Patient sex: M
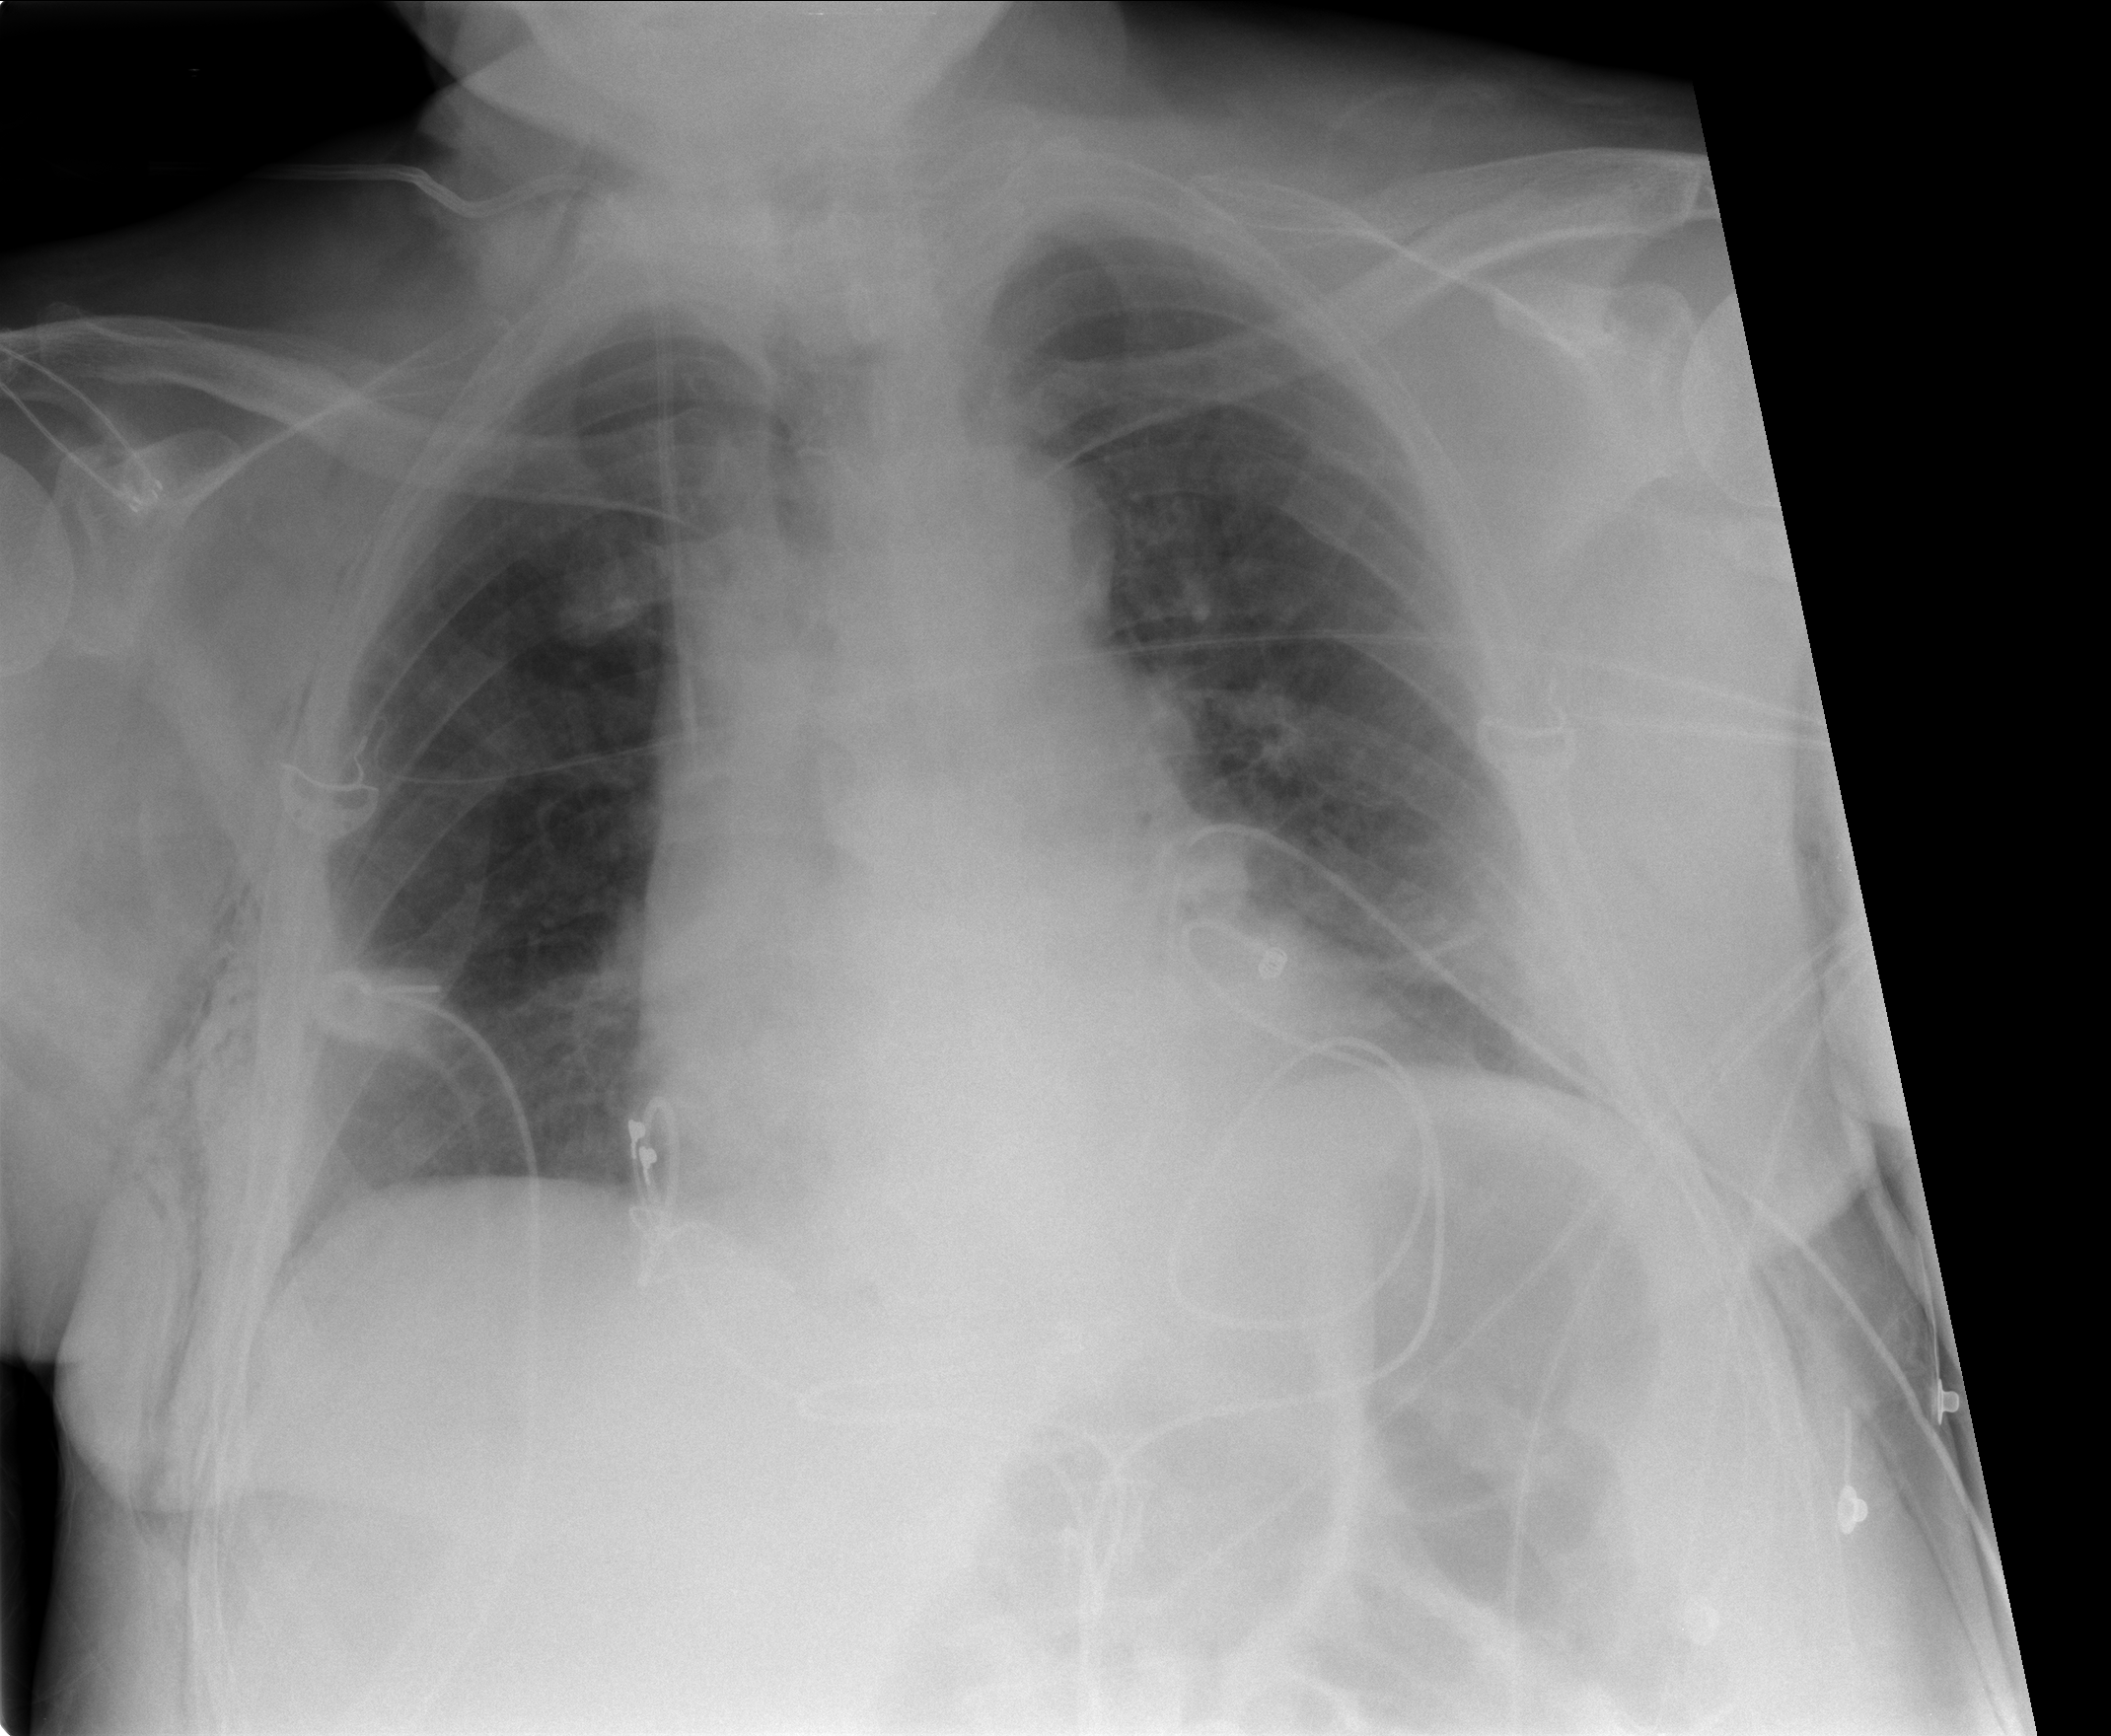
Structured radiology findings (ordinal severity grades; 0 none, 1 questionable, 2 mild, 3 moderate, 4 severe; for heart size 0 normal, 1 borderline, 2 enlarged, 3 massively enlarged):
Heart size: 1
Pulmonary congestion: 0
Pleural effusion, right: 0
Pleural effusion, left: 0
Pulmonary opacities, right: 0
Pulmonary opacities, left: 0
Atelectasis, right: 0
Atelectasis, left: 2